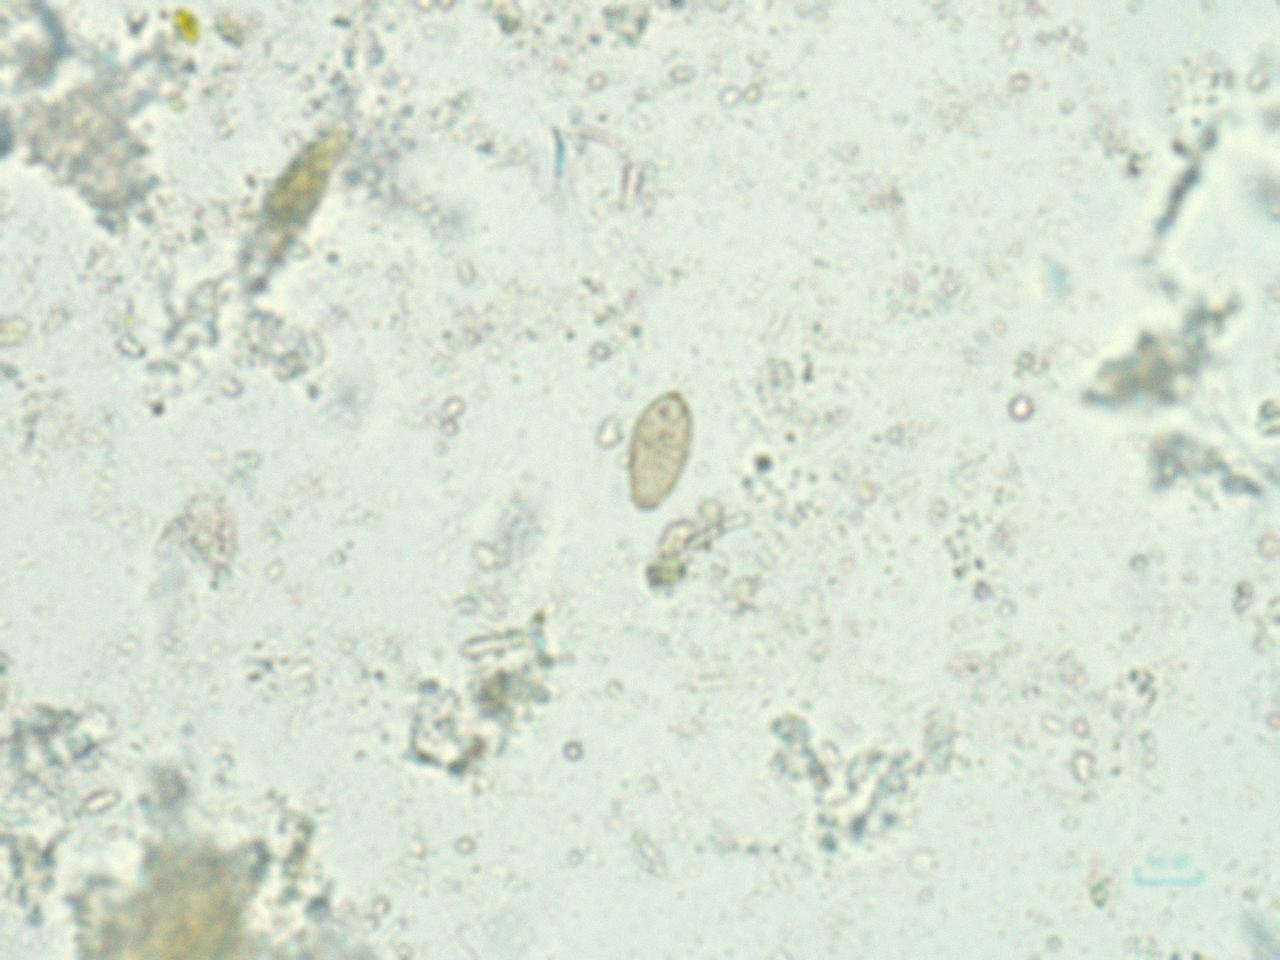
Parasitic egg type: Opisthorchis viverrine